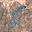
Label: 5